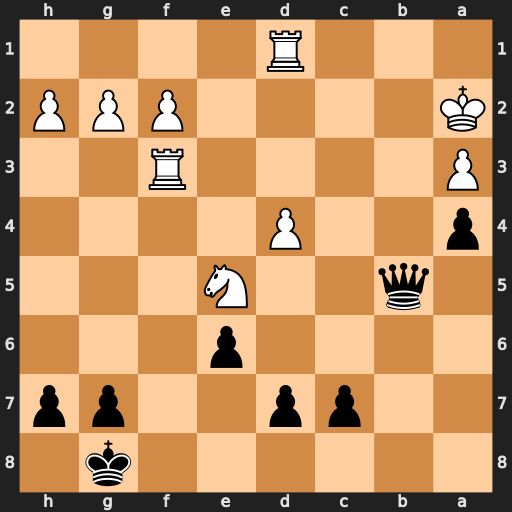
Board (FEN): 6k1/2pp2pp/4p3/1q2N3/p2P4/P4R2/K4PPP/3R4
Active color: b
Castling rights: -
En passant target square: -
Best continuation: Qe2+ Ka1 Qxd1+